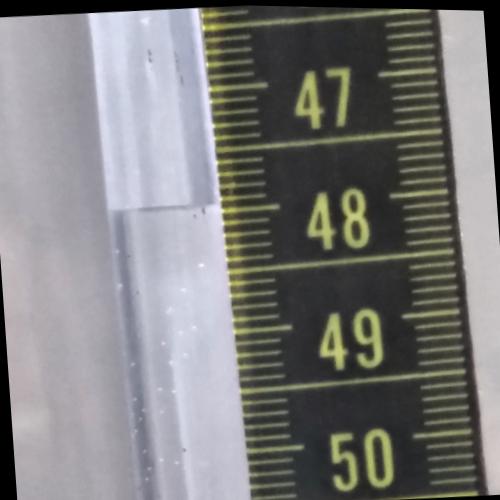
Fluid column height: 47.9 cm